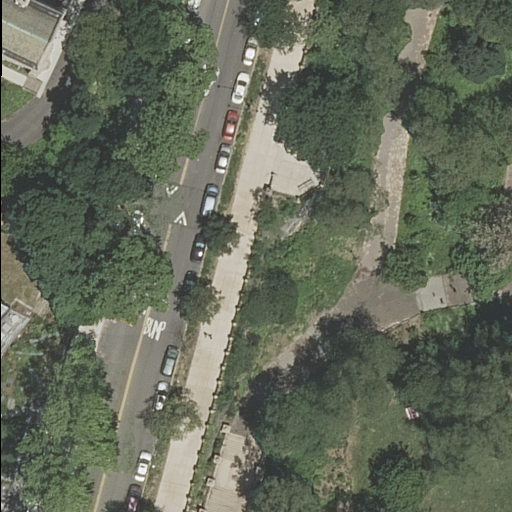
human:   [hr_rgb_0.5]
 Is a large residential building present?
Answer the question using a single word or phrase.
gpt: no

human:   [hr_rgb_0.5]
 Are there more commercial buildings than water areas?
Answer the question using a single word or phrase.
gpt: no

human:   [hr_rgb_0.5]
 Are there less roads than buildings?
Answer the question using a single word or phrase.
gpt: no

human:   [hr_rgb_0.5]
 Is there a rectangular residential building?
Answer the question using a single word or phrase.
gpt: yes

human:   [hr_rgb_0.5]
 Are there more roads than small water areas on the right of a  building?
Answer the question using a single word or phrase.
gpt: yes

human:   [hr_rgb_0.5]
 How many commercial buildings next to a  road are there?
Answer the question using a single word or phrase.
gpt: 0

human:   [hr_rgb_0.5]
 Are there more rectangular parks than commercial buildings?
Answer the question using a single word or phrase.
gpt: yes

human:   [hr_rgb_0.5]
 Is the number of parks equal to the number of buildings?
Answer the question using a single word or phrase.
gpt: no

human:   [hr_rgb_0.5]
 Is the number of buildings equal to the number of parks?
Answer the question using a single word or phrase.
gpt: no

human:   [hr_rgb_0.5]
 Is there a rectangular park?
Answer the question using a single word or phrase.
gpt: yes

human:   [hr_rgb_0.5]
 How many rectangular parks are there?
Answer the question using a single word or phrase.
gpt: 1

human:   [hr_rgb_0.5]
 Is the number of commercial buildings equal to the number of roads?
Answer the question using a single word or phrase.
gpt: no

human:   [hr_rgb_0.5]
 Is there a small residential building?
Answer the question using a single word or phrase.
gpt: yes

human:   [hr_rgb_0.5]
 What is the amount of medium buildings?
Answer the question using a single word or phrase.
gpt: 1

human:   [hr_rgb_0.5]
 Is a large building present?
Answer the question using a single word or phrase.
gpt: no

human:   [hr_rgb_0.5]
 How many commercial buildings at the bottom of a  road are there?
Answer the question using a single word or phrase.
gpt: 0

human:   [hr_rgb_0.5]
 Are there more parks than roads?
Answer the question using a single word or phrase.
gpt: no

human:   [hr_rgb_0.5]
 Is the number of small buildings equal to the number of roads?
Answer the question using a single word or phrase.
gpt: no

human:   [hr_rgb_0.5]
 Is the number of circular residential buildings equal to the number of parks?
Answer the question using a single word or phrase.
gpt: no

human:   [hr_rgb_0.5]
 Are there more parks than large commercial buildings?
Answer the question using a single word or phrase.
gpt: yes

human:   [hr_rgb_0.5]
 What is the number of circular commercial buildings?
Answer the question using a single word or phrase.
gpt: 0

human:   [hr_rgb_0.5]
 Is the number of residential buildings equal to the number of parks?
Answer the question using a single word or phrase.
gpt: no

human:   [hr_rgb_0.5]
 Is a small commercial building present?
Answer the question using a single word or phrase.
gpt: no

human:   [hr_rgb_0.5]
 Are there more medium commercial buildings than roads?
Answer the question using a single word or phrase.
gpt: no

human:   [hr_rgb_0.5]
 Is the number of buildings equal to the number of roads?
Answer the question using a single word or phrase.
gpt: no

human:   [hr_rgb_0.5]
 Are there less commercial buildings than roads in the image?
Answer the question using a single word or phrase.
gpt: yes

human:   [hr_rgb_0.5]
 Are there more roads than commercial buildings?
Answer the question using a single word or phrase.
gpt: yes

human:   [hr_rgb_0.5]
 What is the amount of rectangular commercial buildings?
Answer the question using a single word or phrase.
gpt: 0

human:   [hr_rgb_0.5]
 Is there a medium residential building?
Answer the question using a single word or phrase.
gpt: yes

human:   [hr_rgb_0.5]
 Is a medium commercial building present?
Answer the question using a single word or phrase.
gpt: no

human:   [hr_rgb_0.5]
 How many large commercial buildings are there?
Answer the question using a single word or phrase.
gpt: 0

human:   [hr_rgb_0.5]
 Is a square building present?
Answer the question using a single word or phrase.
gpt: no

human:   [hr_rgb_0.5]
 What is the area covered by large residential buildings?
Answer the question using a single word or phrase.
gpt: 0m2

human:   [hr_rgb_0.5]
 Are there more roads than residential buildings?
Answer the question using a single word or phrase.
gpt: yes

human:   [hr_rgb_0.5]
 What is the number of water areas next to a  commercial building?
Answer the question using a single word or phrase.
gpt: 0

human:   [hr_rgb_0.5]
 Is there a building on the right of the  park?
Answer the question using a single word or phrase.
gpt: no